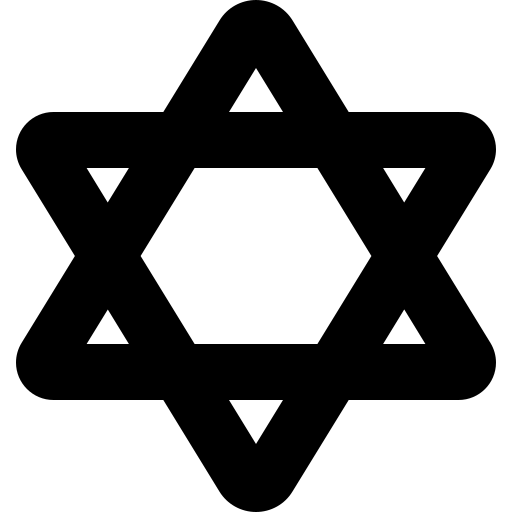
Tags: icon, FontAwesome, fa-icon, solid, star, of, david